Question: Basically, the image below summarizes my question.

Is there any elegant solution to make it work? I've tried to use 'rotate', 'skew' and 'perspective', but didn't work for me.
the background needs to be transparent.
---
My code for you. :)
'''
* { box-sizing: border-box; }
body { font: normal 16px sans-serif; }
.spaceship {
height: 430px;
position: relative;
width: 140px;
}
.spaceship::before {
background: #006dd9;
border-radius: 100%;
content: '';
height: 70px;
position: absolute;
width: 140px;
z-index: 1;
}
.abduction {
background: #0f0;
height: 370px;
left: 20px;
padding-top: 10px;
position: absolute;
top: 60px;
width: 100px;
}
.abduction a {
color: #fff;
display: block;
height: 60px;
padding-top: 25px;
text-align: center;
text-decoration: none;
text-transform: uppercase;
transition: background 500ms;
}
.abduction a:nth-child(even) { background: #00d900; }
.abduction a:hover { background: #008c00; }
'''
'''
<div class="spaceship">
<div class="abduction">
<a href="#">Button 1</a>
<a href="#">Button 2</a>
<a href="#">Button 3</a>
<a href="#">Button 4</a>
<a href="#">Button 5</a>
<a href="#">Button 6</a>
</div>
</div>
'''
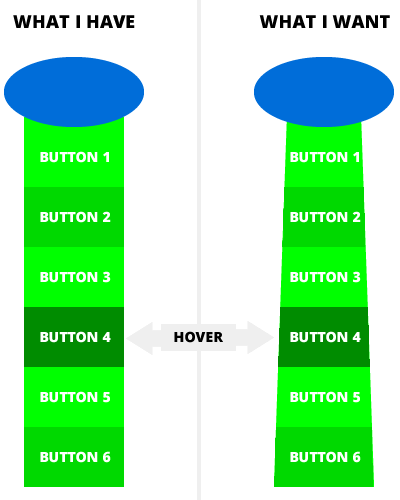
Answer: Here's what I changed your css to make it look like your picture and do the correct hover effect:
'''
* { box-sizing: border-box; }
body { font: normal 16px sans-serif; }
.spaceship {
height: 430px;
position: relative;
width: 140px;
}
.spaceship::before {
background: #006dd9;
border-radius: 100%;
content: '';
height: 70px;
position: absolute;
width: 140px;
z-index: 1;
}
.abduction {
height: 370px;
left: 20px;
padding-top: 5px;
position: absolute;
top: 60px;
width: 100px;
}
.abduction a {
color: #fff;
display: block;
height: 65px;
margin: 0 auto;
padding: 0;
border-bottom: 65px solid #0f0;
border-left: 3px solid transparent;
border-right: 3px solid transparent;
line-height: 5;
font-size: 12px;
text-align: center;
text-decoration: none;
text-transform: uppercase;
transition: border-bottom-color 500ms;
}
.abduction a:nth-child(5){
width: 94px;
}
.abduction a:nth-child(4){
width: 88px;
}
.abduction a:nth-child(3){
width: 82px;
}
.abduction a:nth-child(2){
width: 76px;
}
.abduction a:nth-child(1){
width: 70px;
}
.abduction a:nth-child(even) { border-bottom-color: #00d900; }
.abduction a:hover { border-bottom-color: #008c00; }
'''
'''
<div class="spaceship">
<div class="abduction">
<a href="#">Button 1</a>
<a href="#">Button 2</a>
<a href="#">Button 3</a>
<a href="#">Button 4</a>
<a href="#">Button 5</a>
<a href="#">Button 6</a>
</div>
</div>
'''
So basically to create a 65px high trapezoid with borders (colored #0f0) you'd do this:
'''
border-bottom: 65px solid #0f0;
border-left: 3px solid transparent;
border-right: 3px solid transparent;
'''
The width of the last element is 100px. So since the left border width + the right border width = 6px and 100px - 6px = 94px, the second to last element will have a width of 94px to match the top of the last element. You subtract the side border sum from the previous elements width to get the current element width.
Also the transition property needs to be changed to border-bottom-color instead of background because border-bottom-color is what sets the color of the trapezoid.